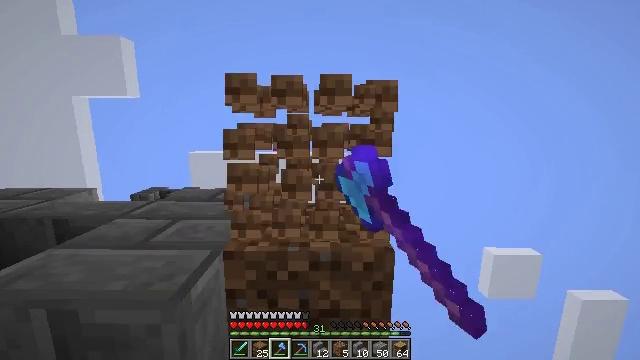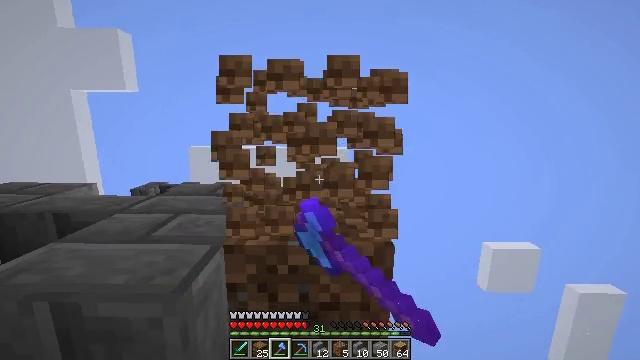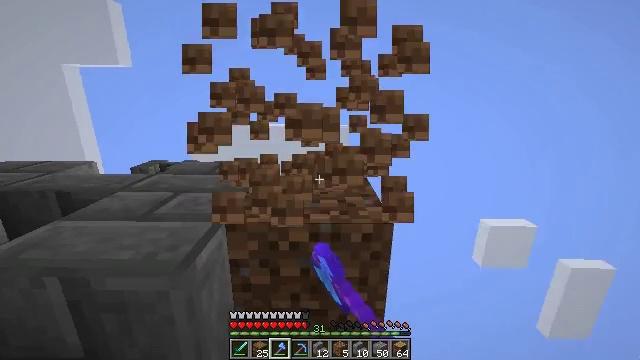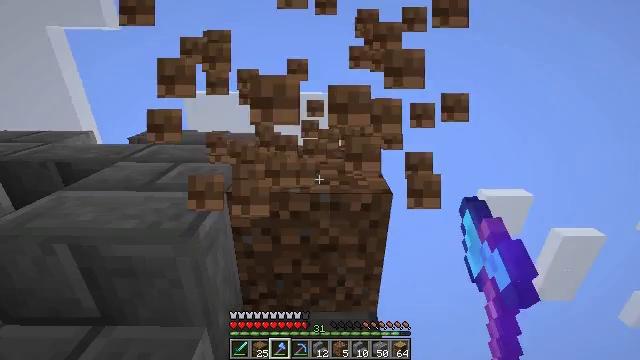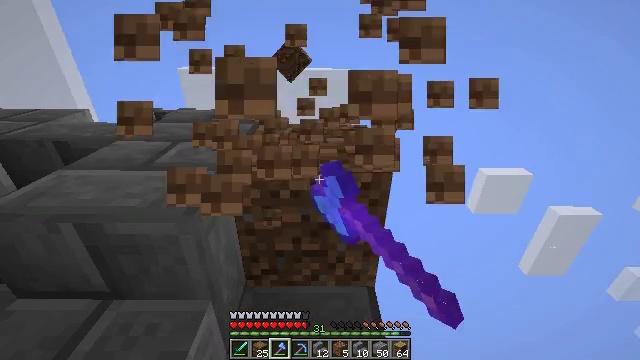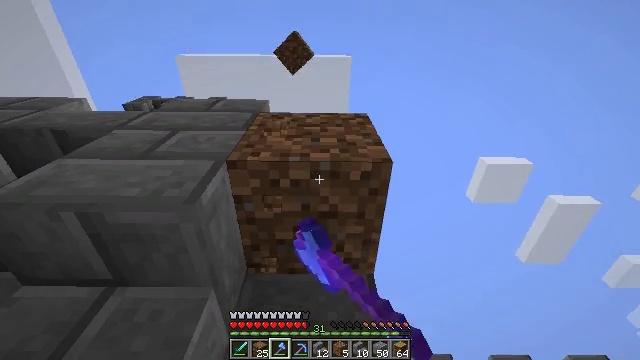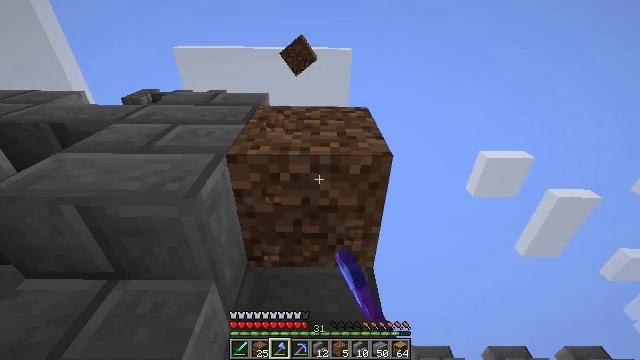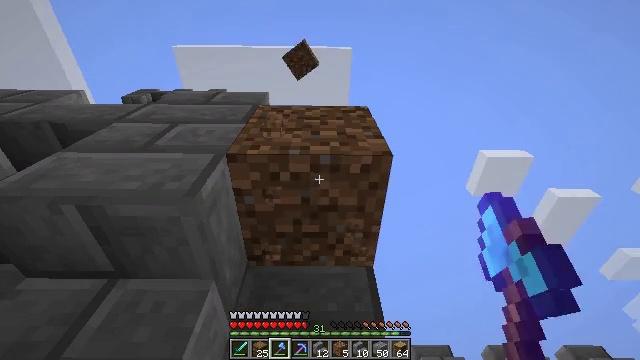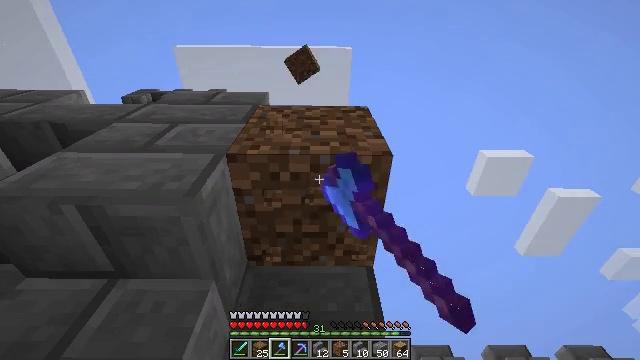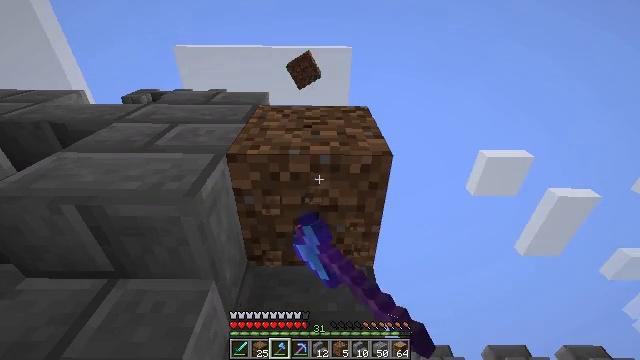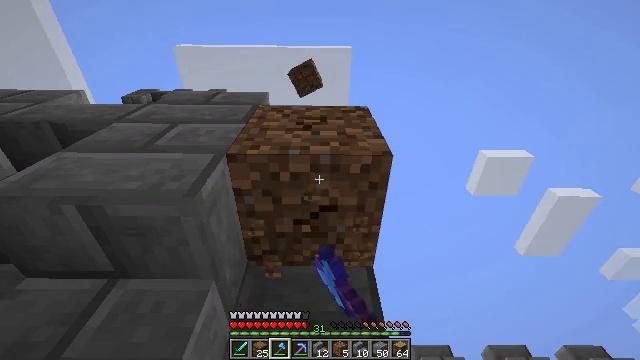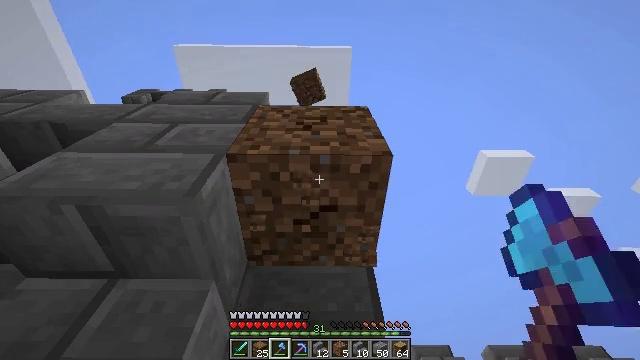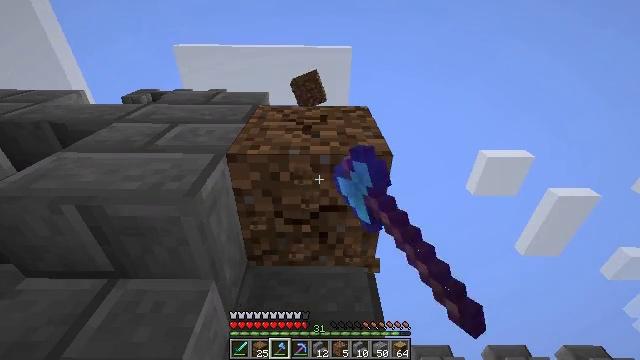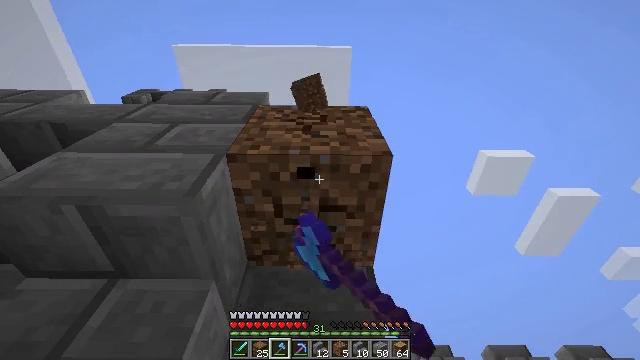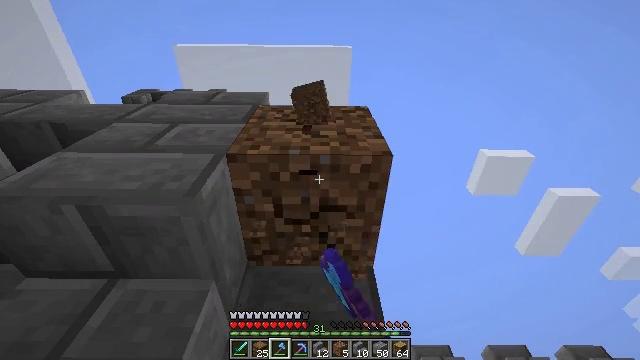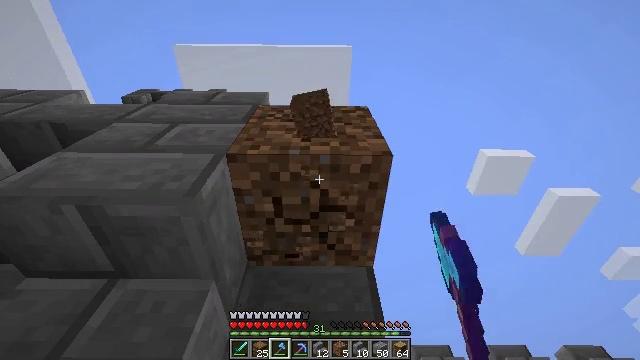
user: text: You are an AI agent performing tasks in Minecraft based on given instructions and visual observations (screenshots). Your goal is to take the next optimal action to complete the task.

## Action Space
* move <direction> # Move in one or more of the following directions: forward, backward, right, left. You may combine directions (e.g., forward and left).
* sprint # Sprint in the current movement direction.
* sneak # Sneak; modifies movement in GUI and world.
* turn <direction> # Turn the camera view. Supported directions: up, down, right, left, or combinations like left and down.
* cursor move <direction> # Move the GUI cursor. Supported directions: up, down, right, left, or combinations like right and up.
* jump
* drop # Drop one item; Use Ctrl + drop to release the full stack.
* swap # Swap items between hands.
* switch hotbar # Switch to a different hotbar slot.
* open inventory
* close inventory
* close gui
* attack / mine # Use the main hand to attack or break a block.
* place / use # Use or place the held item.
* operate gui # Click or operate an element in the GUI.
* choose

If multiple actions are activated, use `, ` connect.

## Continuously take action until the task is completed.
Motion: motion action
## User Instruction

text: Attack the ground to gather dirt.
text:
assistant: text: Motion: turn down, attack / mine
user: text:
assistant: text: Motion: turn down, attack / mine
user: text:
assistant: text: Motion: turn down, attack / mine
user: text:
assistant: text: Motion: turn down, attack / mine
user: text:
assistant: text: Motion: turn down, attack / mine
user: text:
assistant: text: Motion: turn down, attack / mine
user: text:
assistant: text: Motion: attack / mine
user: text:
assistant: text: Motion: attack / mine
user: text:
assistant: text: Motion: attack / mine
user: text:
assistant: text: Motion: attack / mine
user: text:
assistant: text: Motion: attack / mine
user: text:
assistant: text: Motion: attack / mine
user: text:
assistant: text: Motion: attack / mine
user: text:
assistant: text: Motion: attack / mine
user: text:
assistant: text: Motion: attack / mine
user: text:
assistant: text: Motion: attack / mine
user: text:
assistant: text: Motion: attack / mine
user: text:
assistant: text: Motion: attack / mine
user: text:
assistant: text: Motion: attack / mine
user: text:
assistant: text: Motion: attack / mine
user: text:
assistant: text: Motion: attack / mine
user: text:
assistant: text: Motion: attack / mine
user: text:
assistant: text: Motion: attack / mine
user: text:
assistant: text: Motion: attack / mine
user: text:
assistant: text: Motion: attack / mine
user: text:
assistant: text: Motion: attack / mine
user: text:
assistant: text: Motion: attack / mine